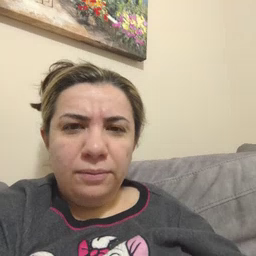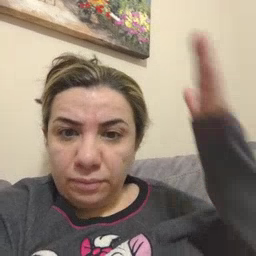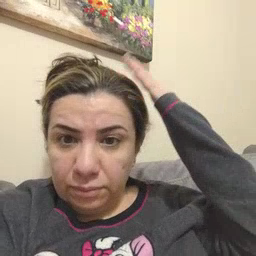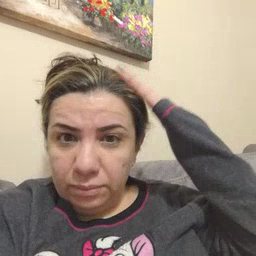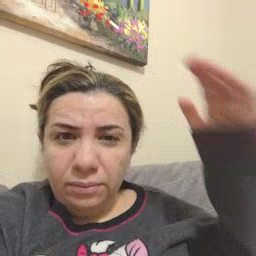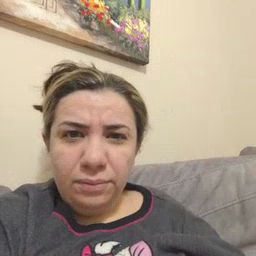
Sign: hat